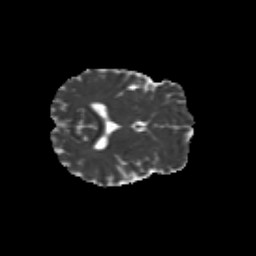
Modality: MD
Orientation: axial
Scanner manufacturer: siemens
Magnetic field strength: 3 T
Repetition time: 9.2 s
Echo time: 0.084 s